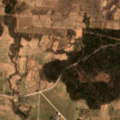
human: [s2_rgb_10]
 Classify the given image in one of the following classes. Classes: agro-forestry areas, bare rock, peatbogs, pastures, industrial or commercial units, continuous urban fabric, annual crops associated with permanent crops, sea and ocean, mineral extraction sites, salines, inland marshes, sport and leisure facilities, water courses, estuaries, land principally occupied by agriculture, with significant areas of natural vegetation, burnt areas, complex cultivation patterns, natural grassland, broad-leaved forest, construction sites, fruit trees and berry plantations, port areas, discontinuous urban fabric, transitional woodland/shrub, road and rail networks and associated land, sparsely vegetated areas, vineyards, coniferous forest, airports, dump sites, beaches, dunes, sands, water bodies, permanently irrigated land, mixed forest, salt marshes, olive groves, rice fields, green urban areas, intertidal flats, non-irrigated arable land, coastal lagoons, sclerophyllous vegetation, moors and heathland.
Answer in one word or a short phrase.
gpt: non-irrigated arable land, land principally occupied by agriculture, with significant areas of natural vegetation, broad-leaved forest, mixed forest